Question: I am working on the following code:
'''
#include <iostream>
#include <opencv2\core\core.hpp>
#include <opencv2\highgui\highgui.hpp>
using namespace std;
using namespace cv;
void Sharpen(Mat &,Mat);
int main()
{
Mat image,result;
try
{
image = imread("C:/Users/Public/Pictures/Sample Pictures/Desert.jpg");
if(!image.data)
{
throw 1;
}
}
catch(int i)
{
cout << "Image is unable to reae" << endl;
}
Sharpen(image,result);
waitKey(0);
}
void Sharpen(Mat &image,Mat result)
{
//result = image.clone();
result.create(image.size(), image.type());
//For all rows except first and last
for(int i=1;i<image.rows-1;i++)
{
const uchar *previous = image.ptr<const uchar>(i-1);
const uchar *next = image.ptr<const uchar>(i+1);
const uchar *current = image.ptr<const uchar>(i);
uchar *output = result.ptr<uchar>(i);
//For all columns except first and last
for(int a=1;a<image.cols-1;a++)
{
*output++ = cv::saturate_cast<uchar>(5*current[a]-current[a-1]-current[a+1]-previous[a]-next[a]);
}
}
result.row(0).setTo(cv::Scalar(0));
result.row(result.rows-1).setTo(cv::Scalar(0));
result.col(0).setTo(cv::Scalar(0));
result.col(result.cols-1).setTo(cv::Scalar(0));
namedWindow("Original");
imshow("Original",image);
namedWindow("Duplicate");
imshow("Duplicate",result);
}
'''
In here, what I an trying to do is, trying to sharpen an image. Following is the formula for image sharpening.
'''
resultPixel = 5*currentPixel-previousPixel-nextPixel-upperPixel-belowPixel
'''
Anyway, following is the output I get

As you can see, I am not getting the expected result. What am doing wrong?
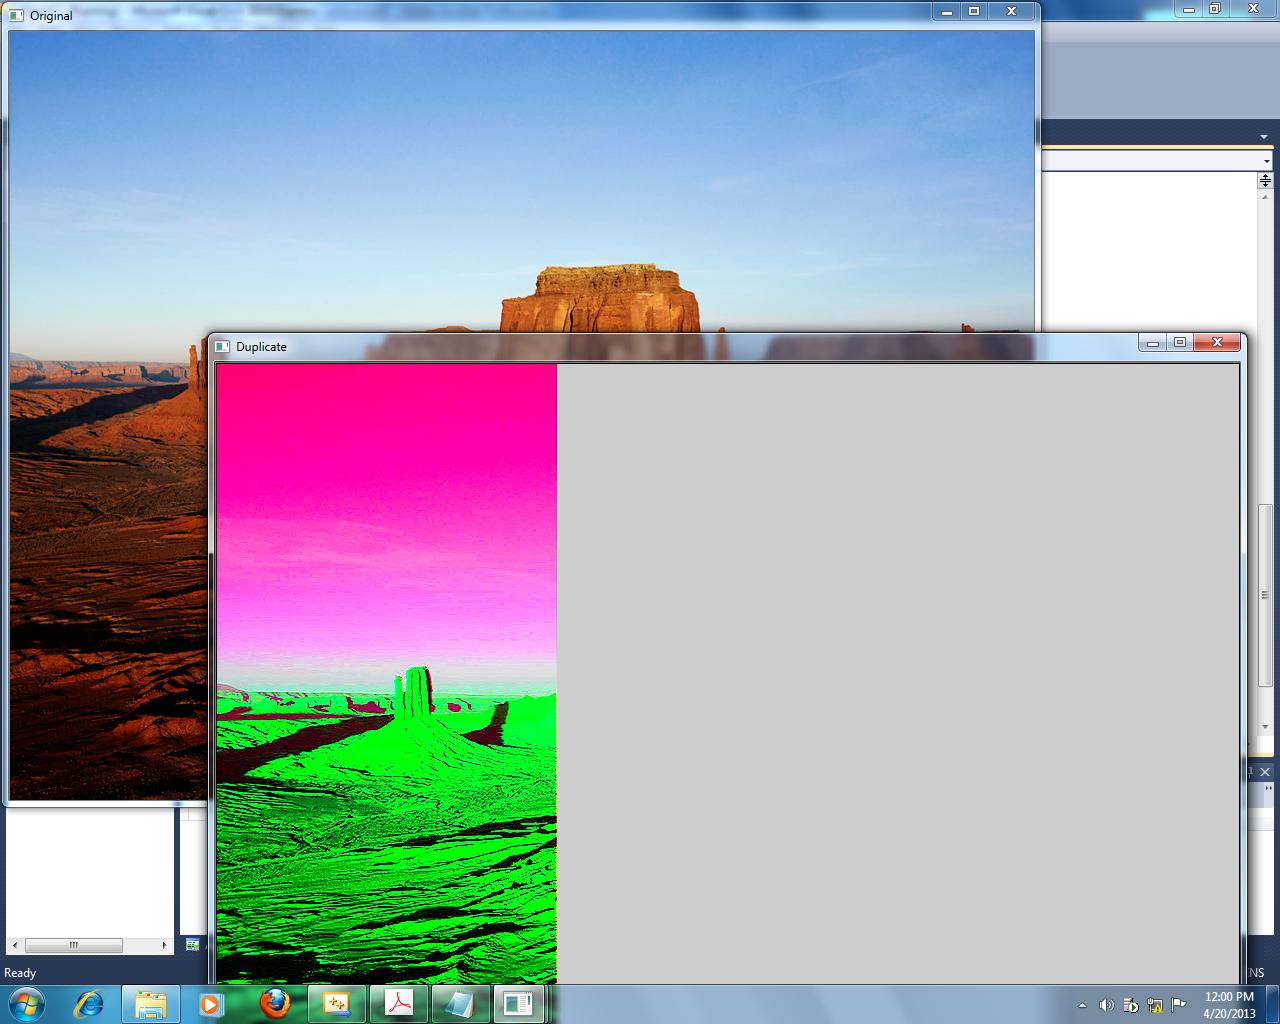
Answer: Your first issue is that there are 3 bytes per pixel so you are only iterating over a third of your image. Your other issue is that you cannot do *output++ as you want to skip the first pixel. Putting those two things together results in the following code which gives the result you are looking for.
'''
#include <iostream>
#include <opencv2\core\core.hpp>
#include <opencv2\highgui\highgui.hpp>
using namespace std;
using namespace cv;
void Sharpen(Mat &image,Mat& result)
{
result.create(image.size(), image.type());
//For all rows except first and last
for(int i=1;i<image.rows-1;i++)
{
const uchar *previous = image.ptr<const uchar>(i-1);
const uchar *next = image.ptr<const uchar>(i+1);
const uchar *current = image.ptr<const uchar>(i);
uchar *output = result.ptr<uchar>(i);
//For all columns except first and last
for(int a=3;a<(image.cols-1)*3;a++)
{
output[a] = cv::saturate_cast<uchar>(5*current[a]-current[a-1]-current[a+1]-previous[a]-next[a]);
}
}
result.row(0).setTo(cv::Scalar(0));
result.row(result.rows-1).setTo(cv::Scalar(0));
result.col(0).setTo(cv::Scalar(0));
result.col(result.cols-1).setTo(cv::Scalar(0));
namedWindow("Original");
imshow("Original",image);
namedWindow("Duplicate");
imshow("Duplicate",result);
}
int main()
{
Mat image,result;
try
{
image = imread("C:/Users/Public/Pictures/Sample Pictures/Desert.jpg");
if(!image.data)
{
throw 1;
}
}
catch(int i)
{
cout << "Image is unable to reae" << endl;
}
Sharpen(image,result);
waitKey(0);
}
'''